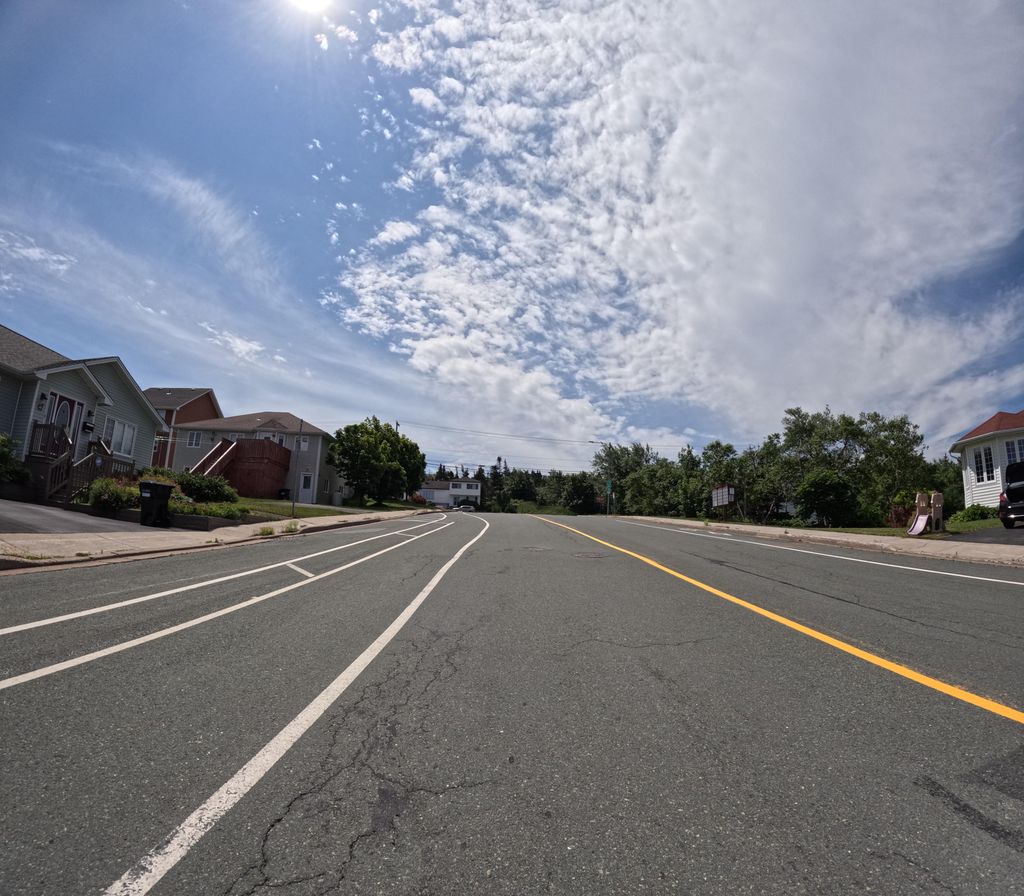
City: st_johns